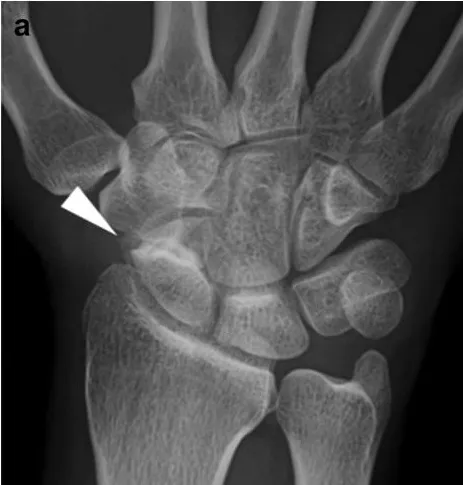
First radiographic assessment of the hand. Posteroanterior.
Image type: radiology (x_ray)